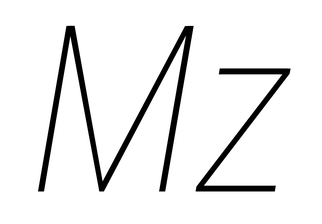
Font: Roboto-Italic_Condensed_Thin_Italic